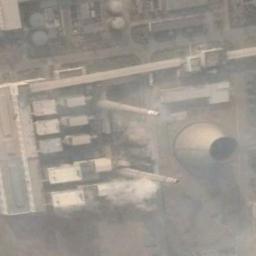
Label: thermal_power_station